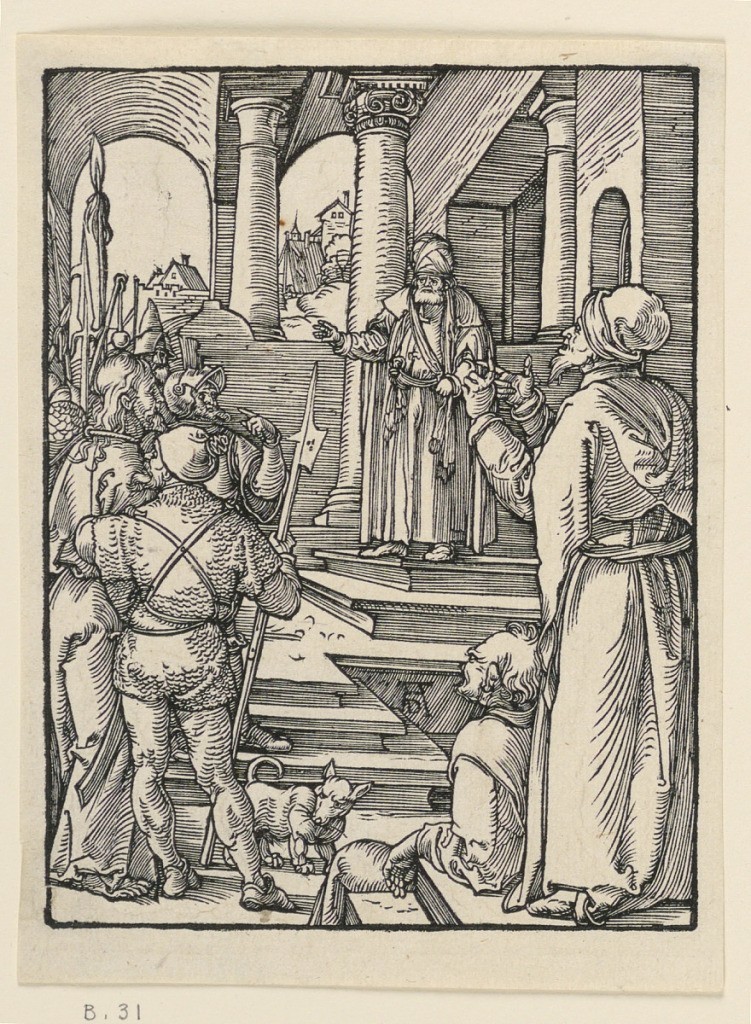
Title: Christ before Pilate, from The Little Passion Series
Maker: Albrecht Dürer, German, 1471–1528
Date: ca. 1509–1511
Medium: Woodcut on paper
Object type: Print
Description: Interior, with Pilate standing in the background at the head of a stairway. Christ is brought before him by soldiers, in left foreground. A man, gesturing, stands at right. Monogram of Dürer near lower center.